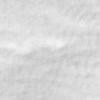
Label: no_change